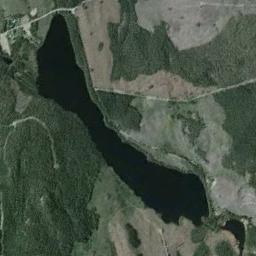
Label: lake